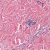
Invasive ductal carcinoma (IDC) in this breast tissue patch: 1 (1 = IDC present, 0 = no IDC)